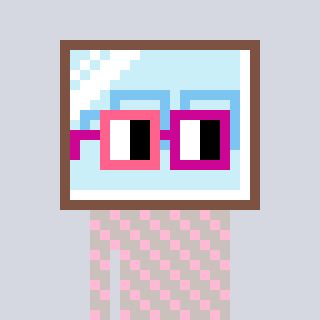
a pixel art character with square pink and red glasses, a mirror-shaped head and a foggrey-colored body on a cool background